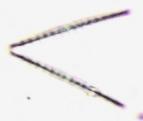
Label: Thalassionema